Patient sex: M
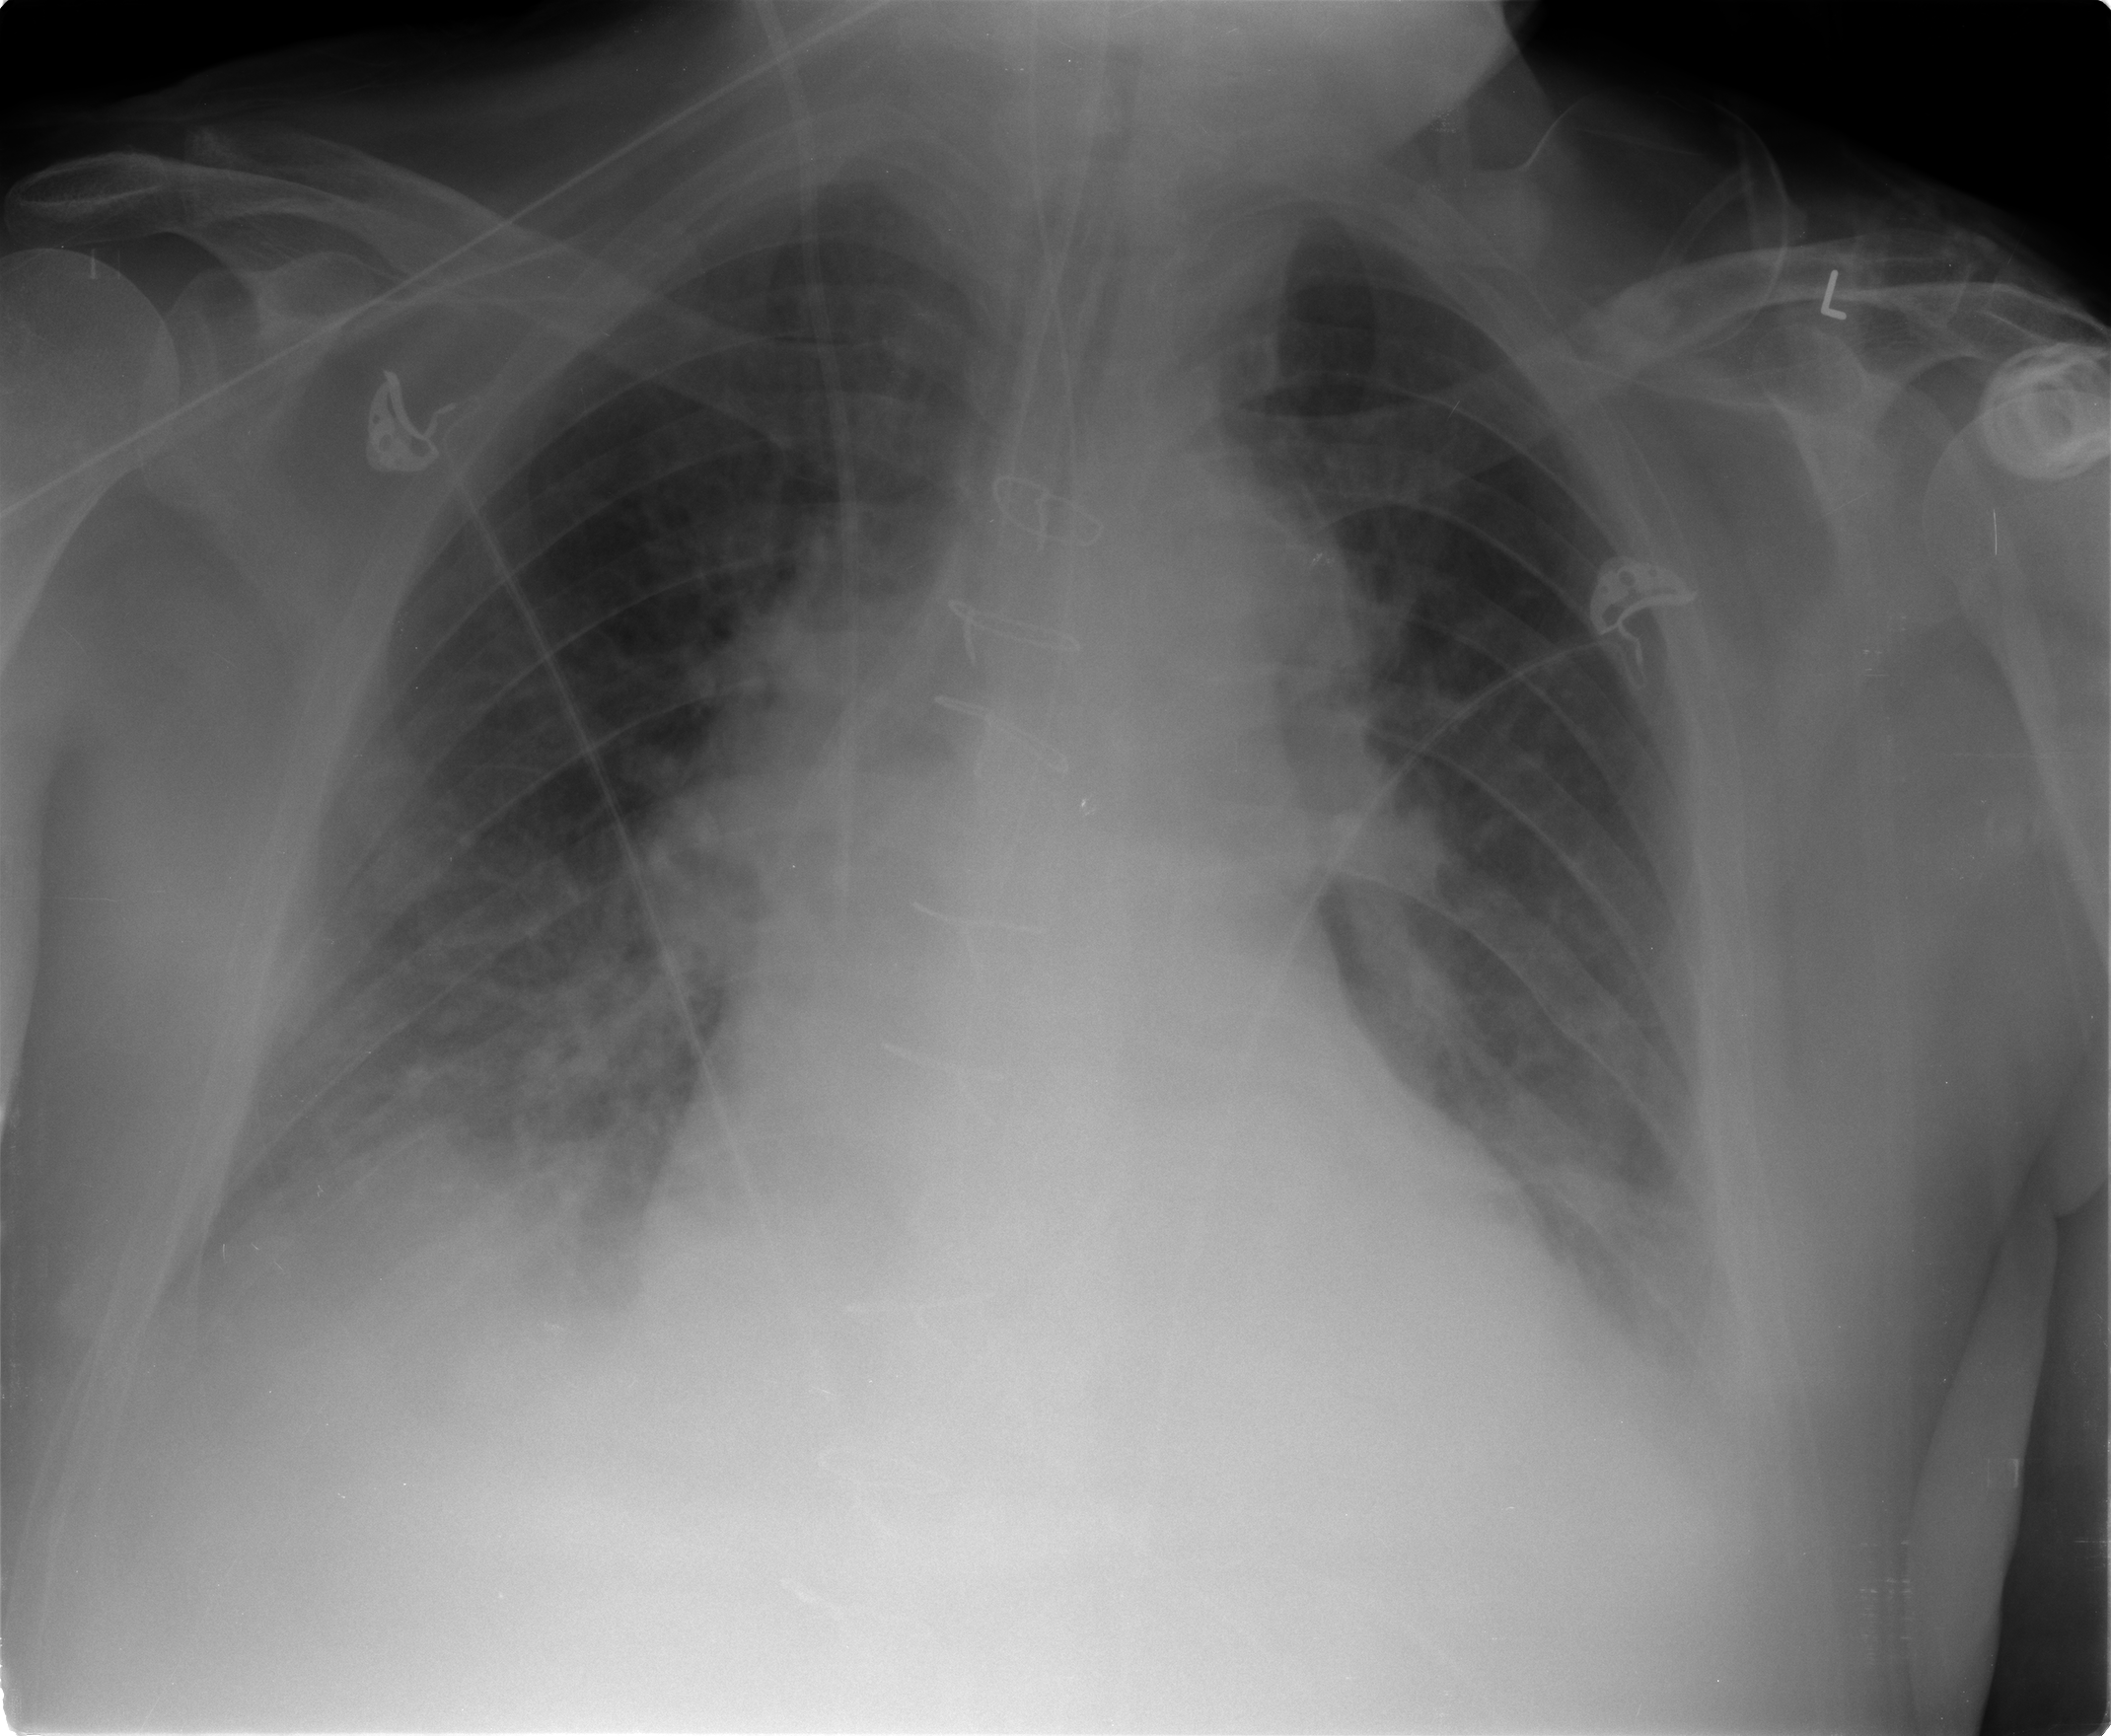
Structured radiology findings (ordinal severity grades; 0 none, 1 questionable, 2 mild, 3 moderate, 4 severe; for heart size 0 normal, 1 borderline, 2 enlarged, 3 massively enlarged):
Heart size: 1
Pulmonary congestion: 3
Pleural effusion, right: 2
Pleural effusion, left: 2
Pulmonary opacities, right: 2
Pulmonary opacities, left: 2
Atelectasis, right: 2
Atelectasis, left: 2